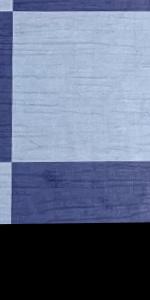
Label: Empty